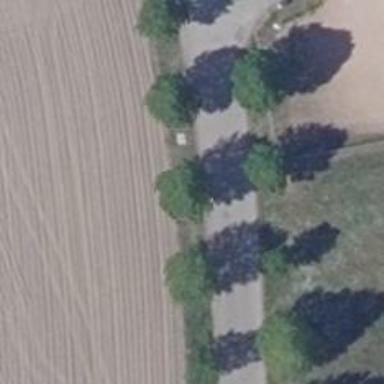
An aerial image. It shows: Avenue lined with deciduous broadleaved trees.